Поплавок, изготовленный из однородного материала, имеет форму чечевицы — тела, ограниченного двумя сферическими поверхностями радиусом $R$. Толщина чечевицы $h<2R$. Maсса чечевицы $m_1$. В поплавок вдоль оси симметрии на всю толщину воткнута тонкая спица длиной $l>h$ и массой $m_2$.
Устойчиво ли положение поплавка, когда он плавает на поверхности воды спицей вверх? Считать, что в жидкость погружена лишь меньшая часть чечевицы.
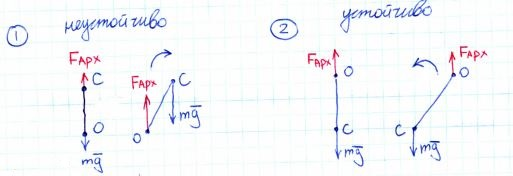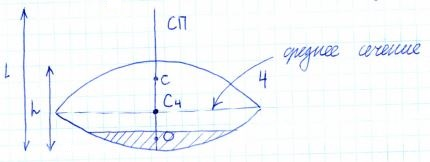
Решение: Чтобы положение поплавка было устойчивым, необходимо, чтобы центр масс $O$ погруженной части был выше центра масс $C$ системы «чечевица-спица».   Центр масс чечевицы находится в точке $C_{4}$ — центре чечевицы. Считая спицу однородной, мы получим, что её центр масс находится ровно посередине спицы, т. е. на уровне $\frac{L-h}{2}$ над средним сечением чечевицы. Поэтому центр масс системы «чечевица-спица» находится на уровне $\frac{m_{2}}{m_{1}+m_{2}}\cdot \frac{L-h}{2}+\frac{m_{1}}{m_{1}+m_{2}} \cdot 0 > 0$ над средним сечением. По условия в воду погружена меньшая часть чечевицы, следовательно, центр масс вытесненной воды $O$ (погруженной части чечевицы) находится строго ниже среднего сечения.Т. к. $O$ — ниже среднего сечения, а $C$ — выше среднего сечения, то $O$ ниже $C$.Положение равновесия неустойчиво.
Ответ: Положение равновесия неустойчиво.
Темы:
T, Всероссийские, Сила Архимеда, Устойчивость равновесия, Центр масс